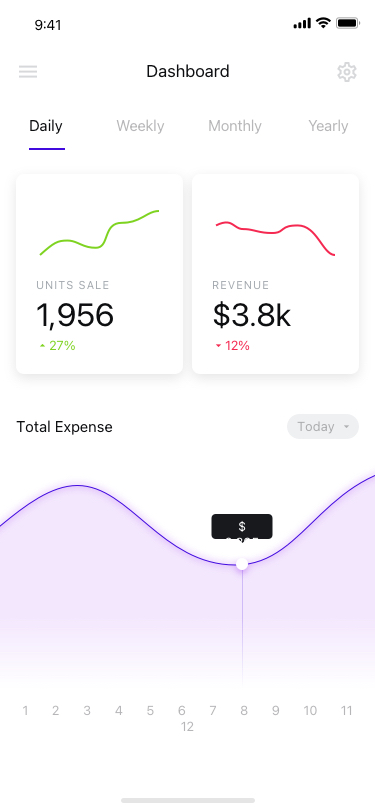
Text in this UI design:
Daily
Weekly
Monthly
Yearly
UNITS SALE
1,956
27%
REVENUE
$3.8k
12%
Dashboard
1       2       3       4       5       6       7       8       9       10       11       12
Today
Total Expense
$ 2.395